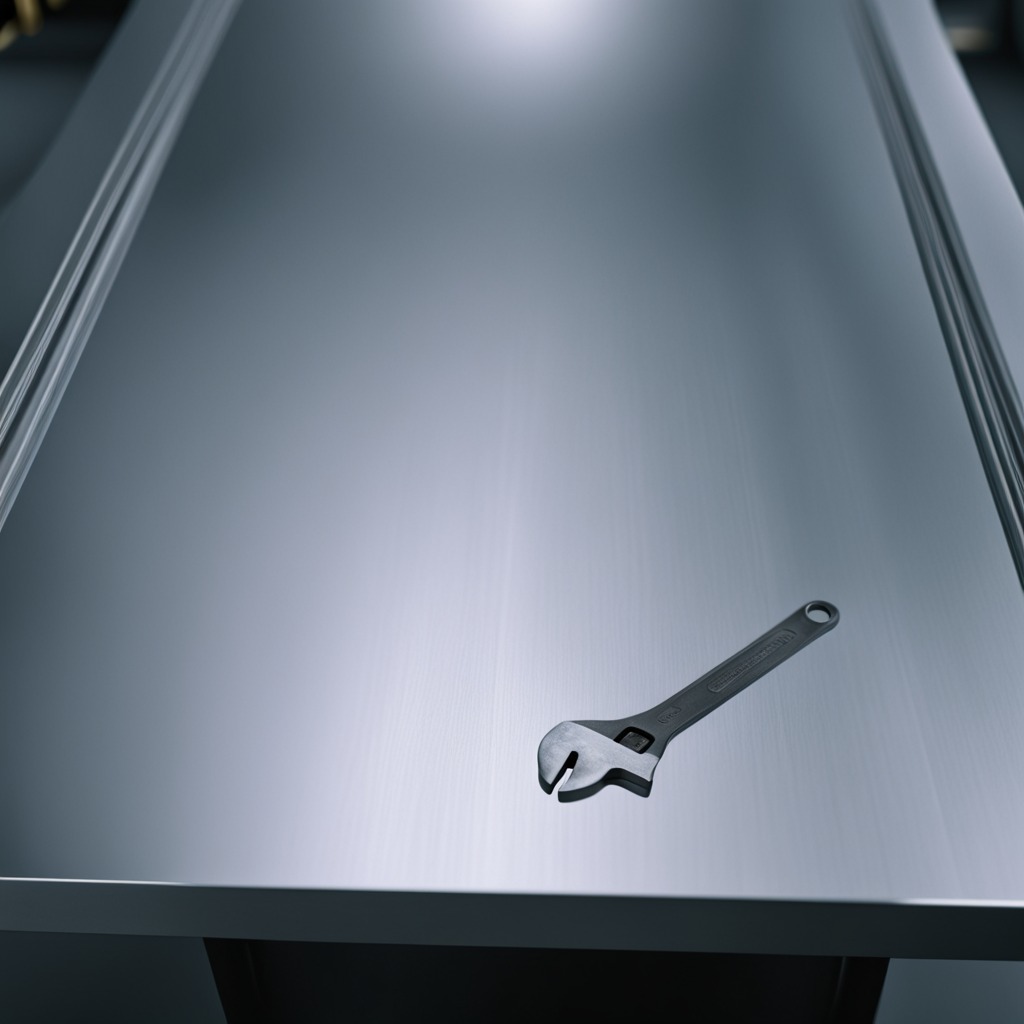
A wrench is lying on a metal table in a machine shop under fluorescent lights.